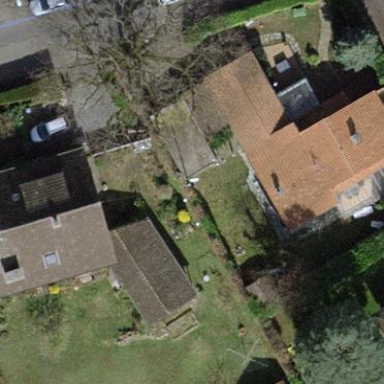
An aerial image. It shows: Garden surrounded by fence.